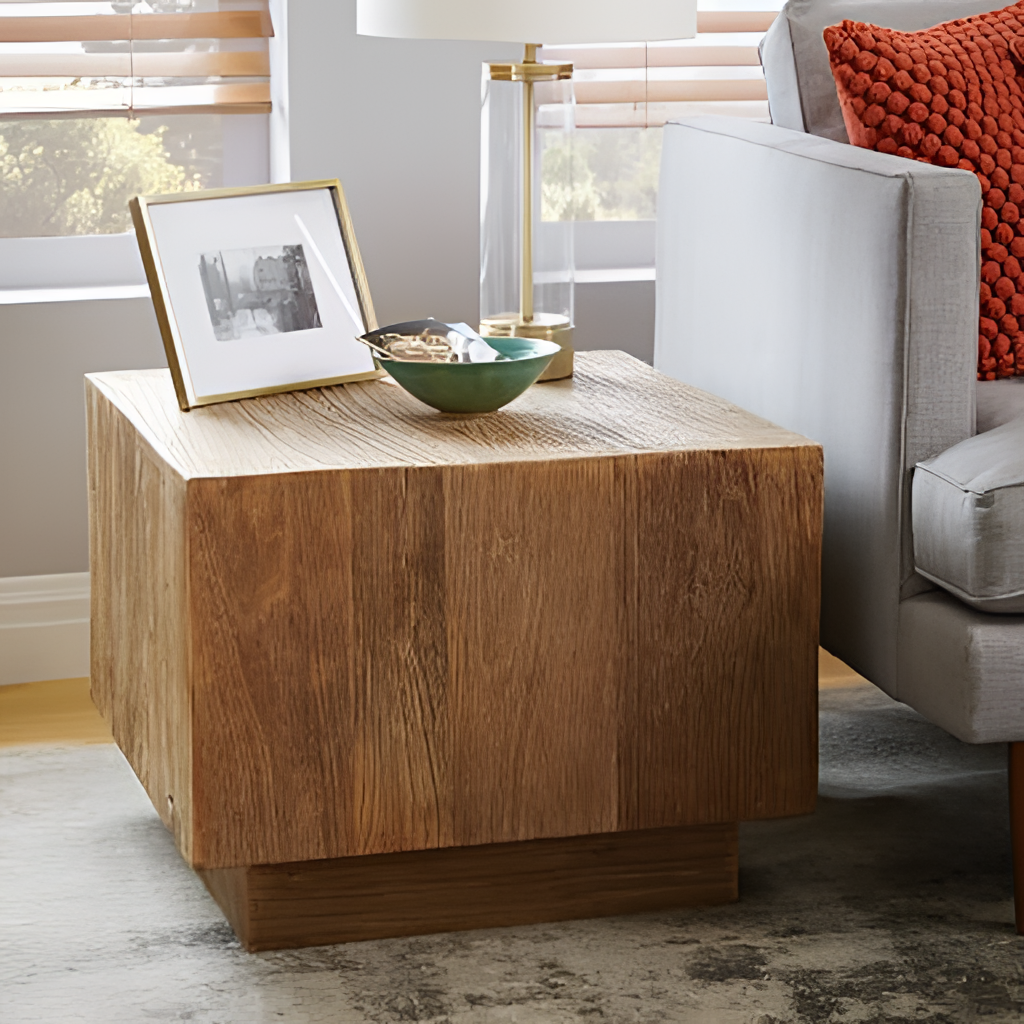
living room, wood side table, gray paint wallpaper, with solid pattern, wood flooring, with plank pattern, contemporary